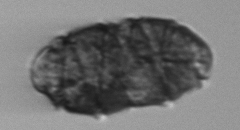
Label: Margalefidinium